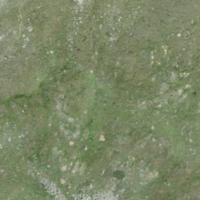
EUNIS habitat code: 26
Species observed at this site:
Phoenicurus ochruros